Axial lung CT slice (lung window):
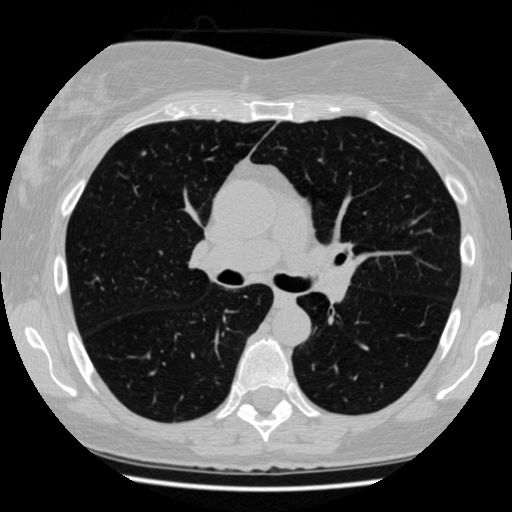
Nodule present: yes
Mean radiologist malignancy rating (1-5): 1.5